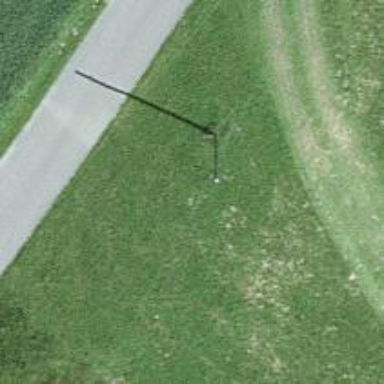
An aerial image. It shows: Power pole.